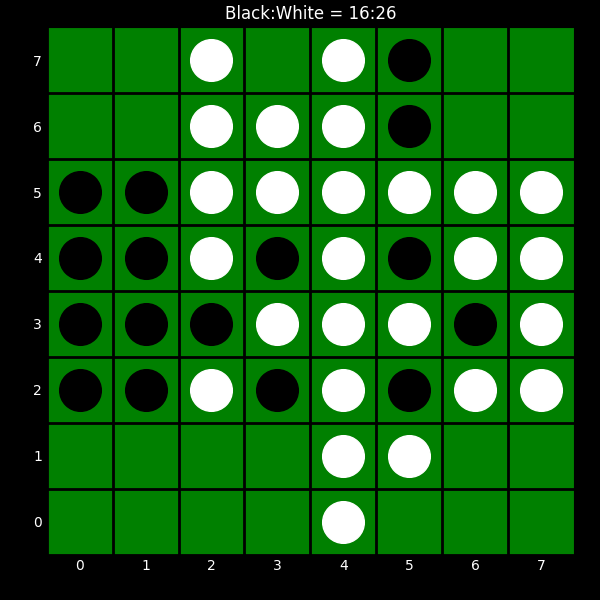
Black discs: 16
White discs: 26